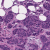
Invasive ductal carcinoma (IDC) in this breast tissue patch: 1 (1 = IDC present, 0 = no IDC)